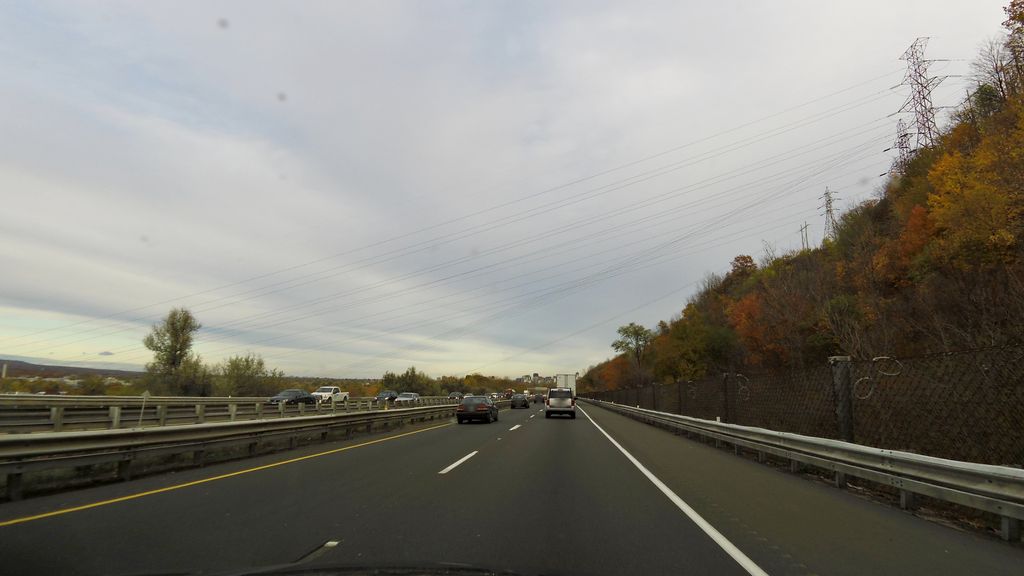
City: hamilton